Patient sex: M
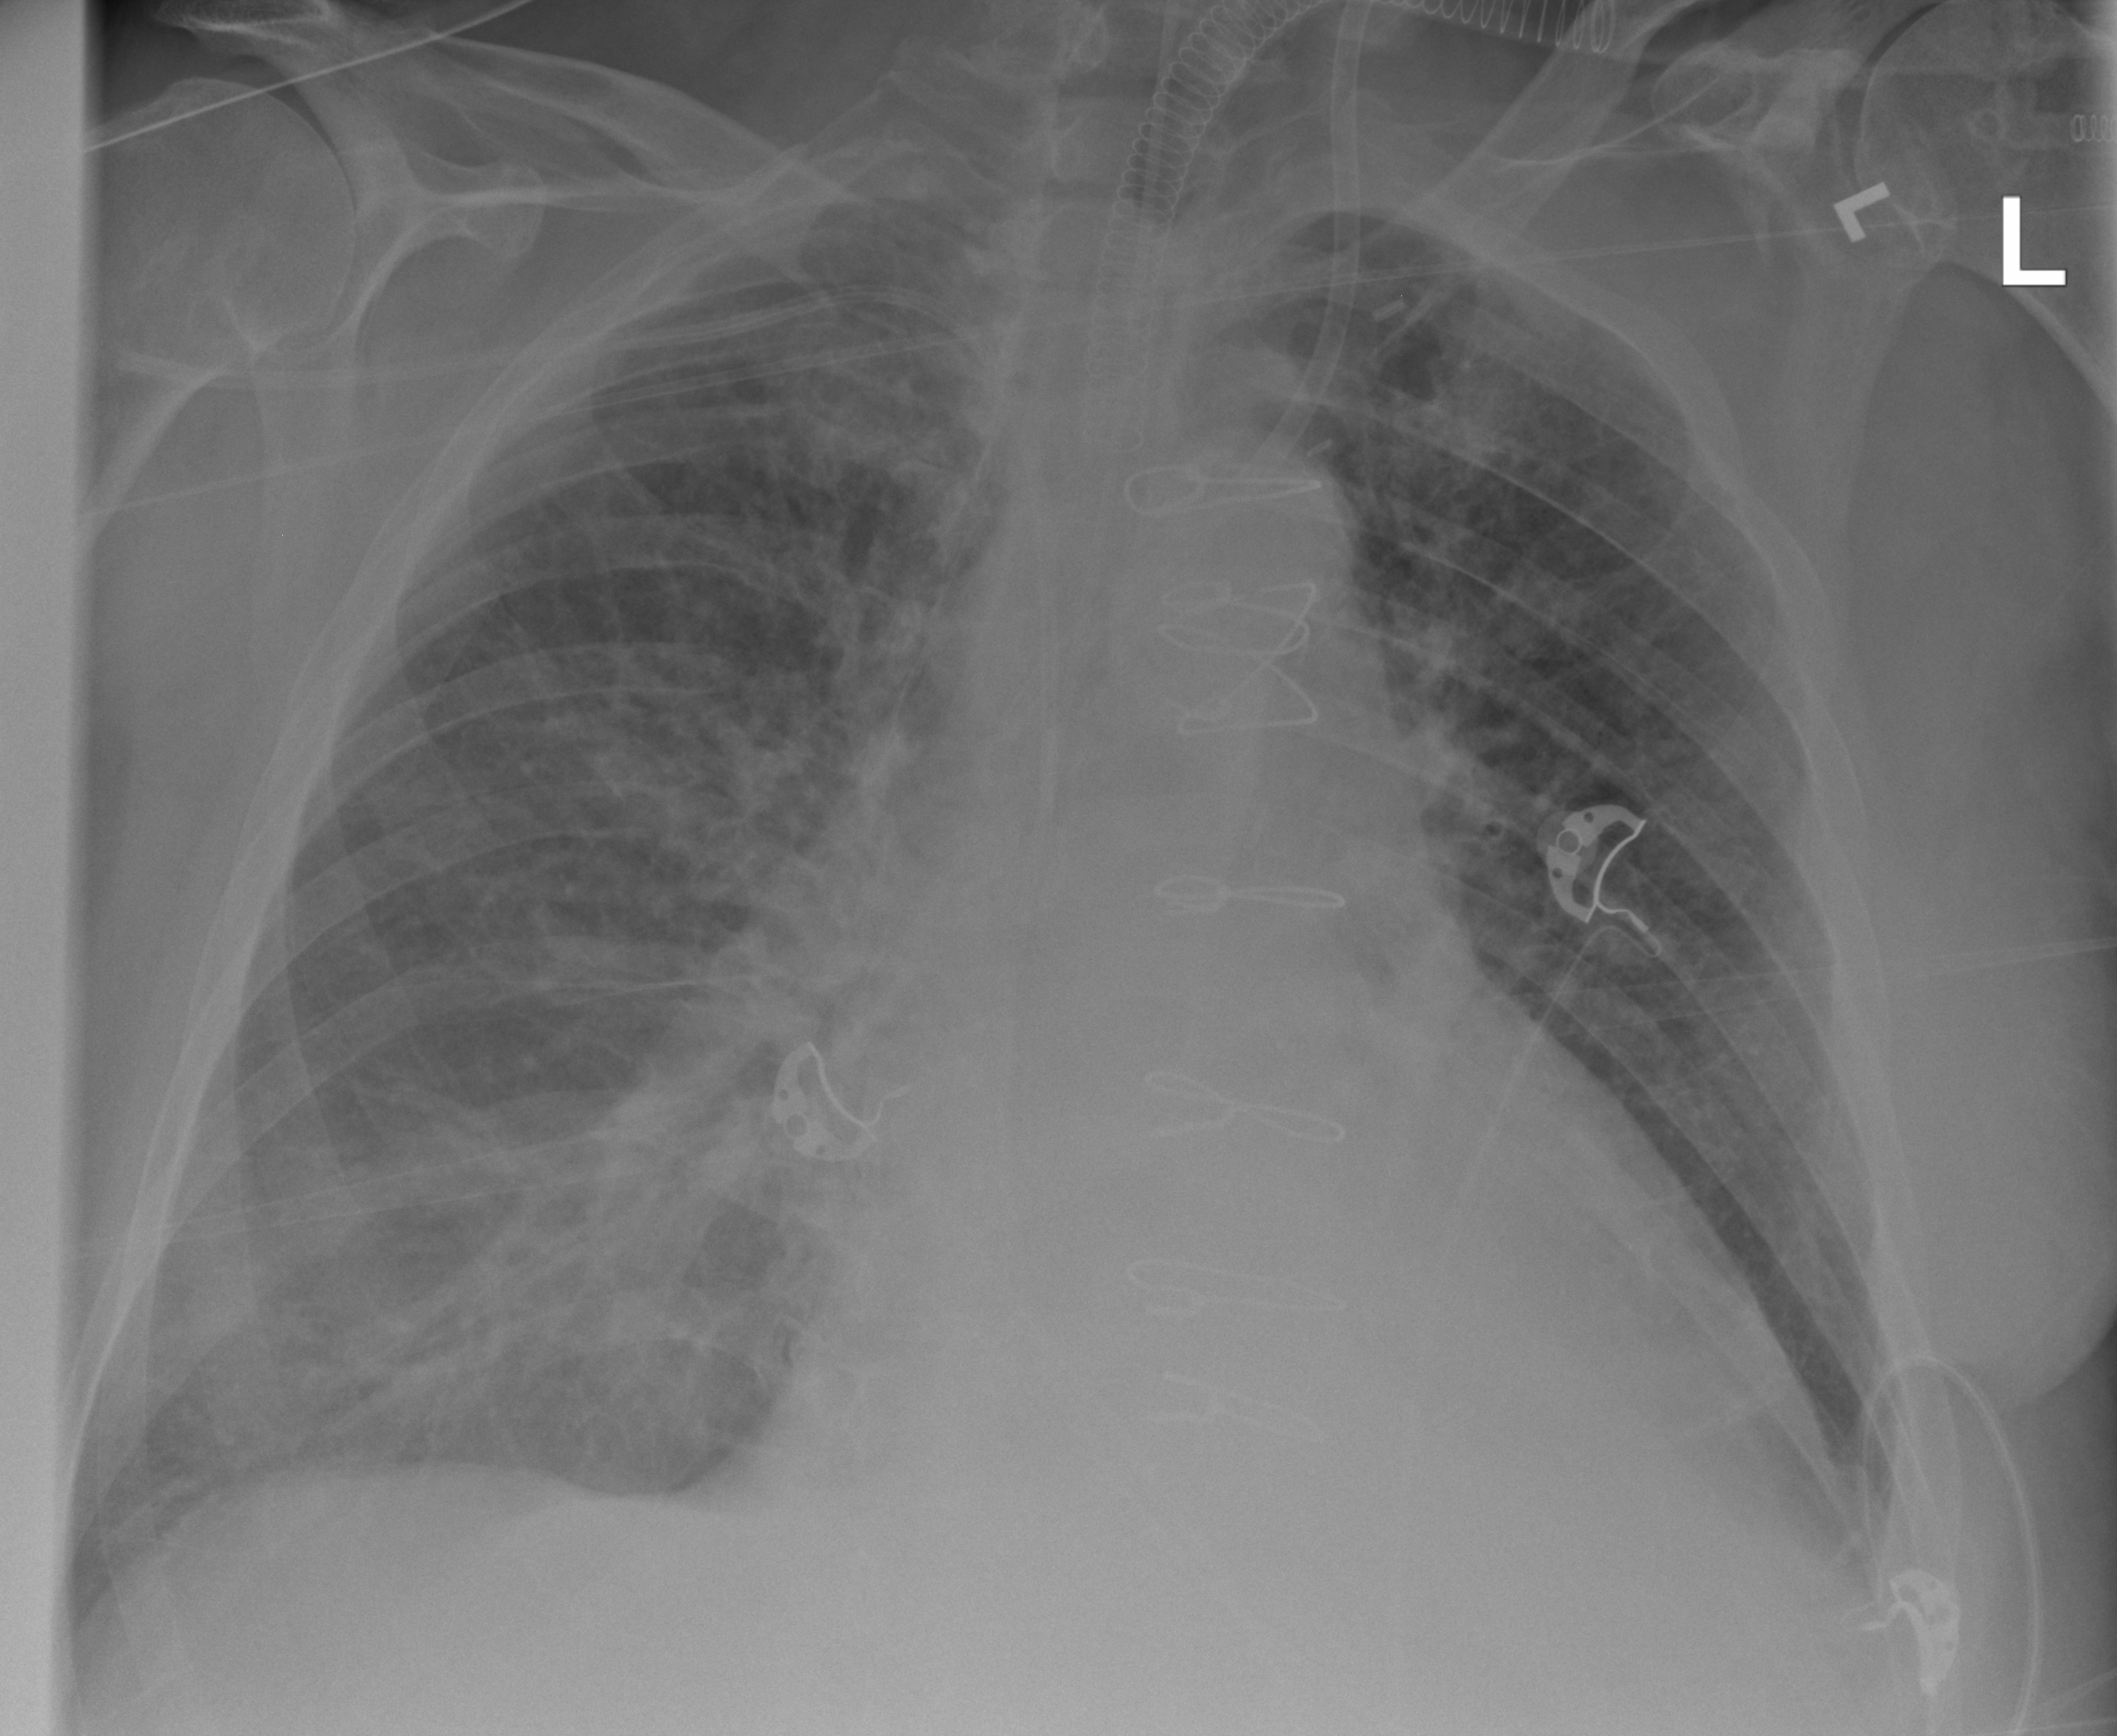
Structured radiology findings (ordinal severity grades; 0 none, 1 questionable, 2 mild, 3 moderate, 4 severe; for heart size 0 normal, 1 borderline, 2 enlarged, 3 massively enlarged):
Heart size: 2
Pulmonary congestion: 2
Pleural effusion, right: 0
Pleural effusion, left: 2
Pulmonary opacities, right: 0
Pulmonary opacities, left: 0
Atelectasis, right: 2
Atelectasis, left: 3